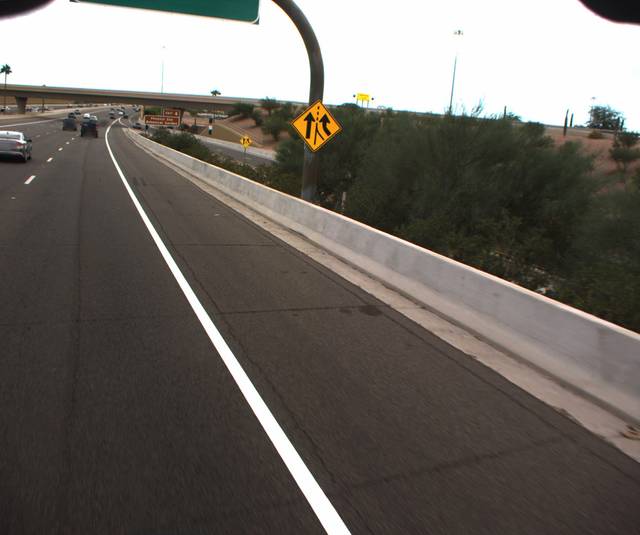
Region: United States
Coordinates: 33.458, -111.985